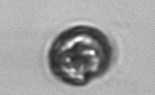
Label: Proterythropsis